Question: Given the schedule below, what is the maximum total time (in minutes) a person can spend in lectures? All time nodes are integer multiples of 10 minutes.
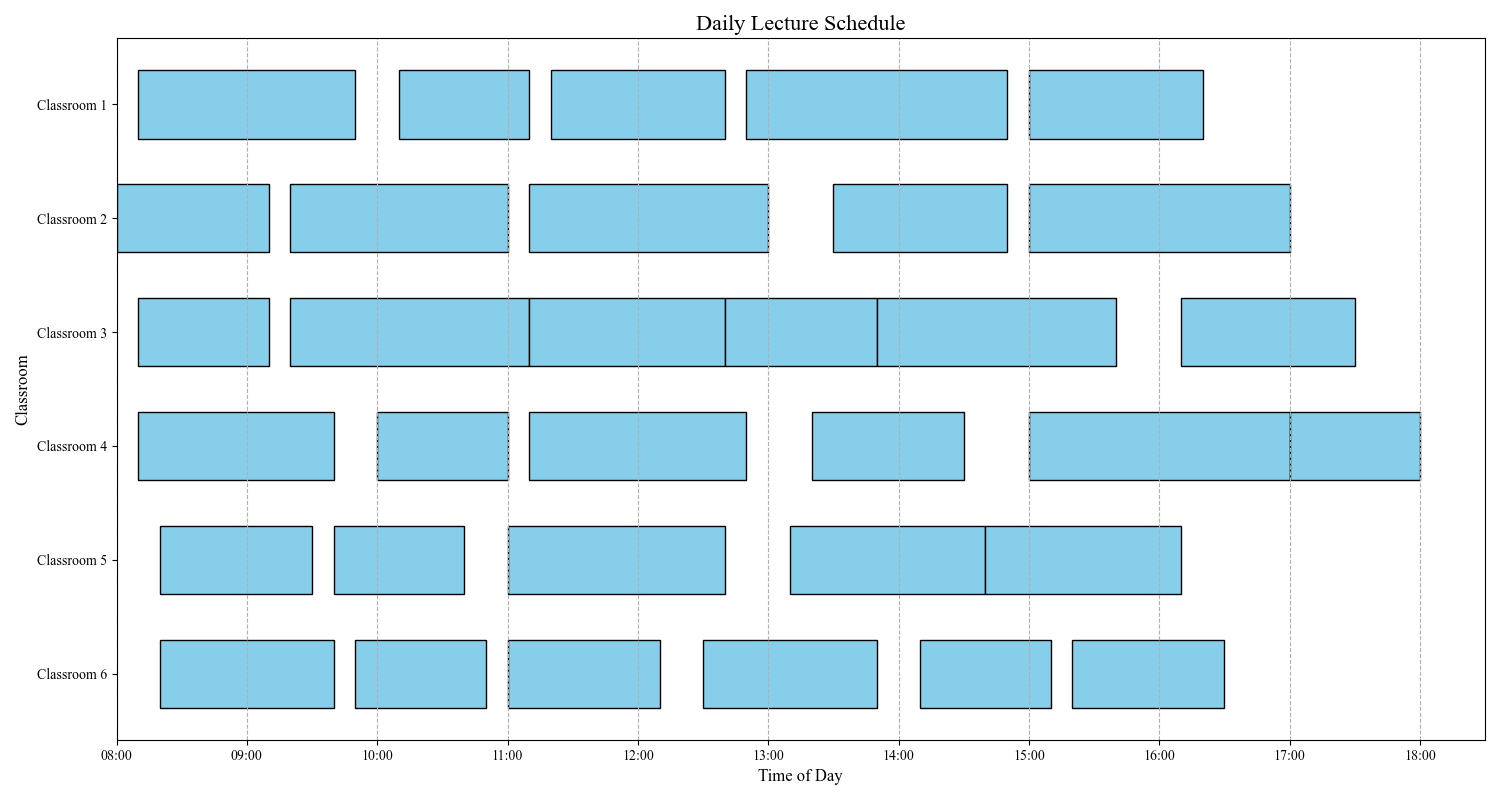
Answer: 580